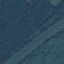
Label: River